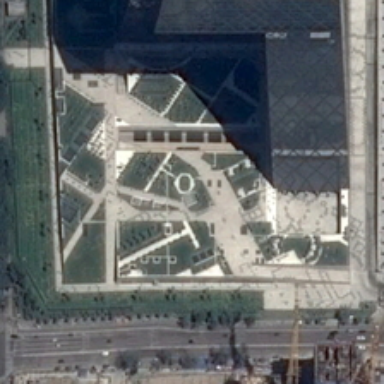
The square surrounded by trees is divided into many parts .